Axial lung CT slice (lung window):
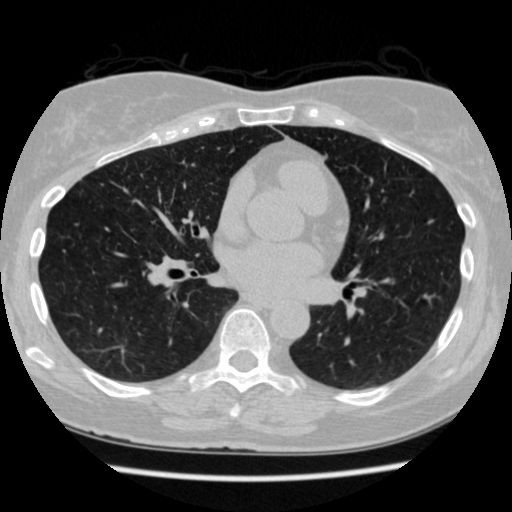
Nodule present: no